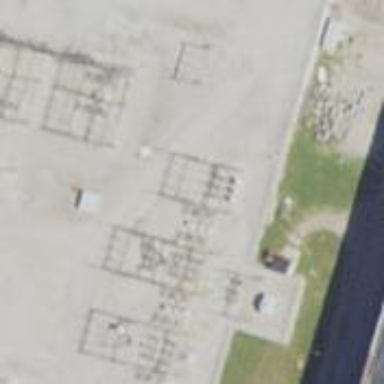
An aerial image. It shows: Switch for power supply.